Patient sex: M
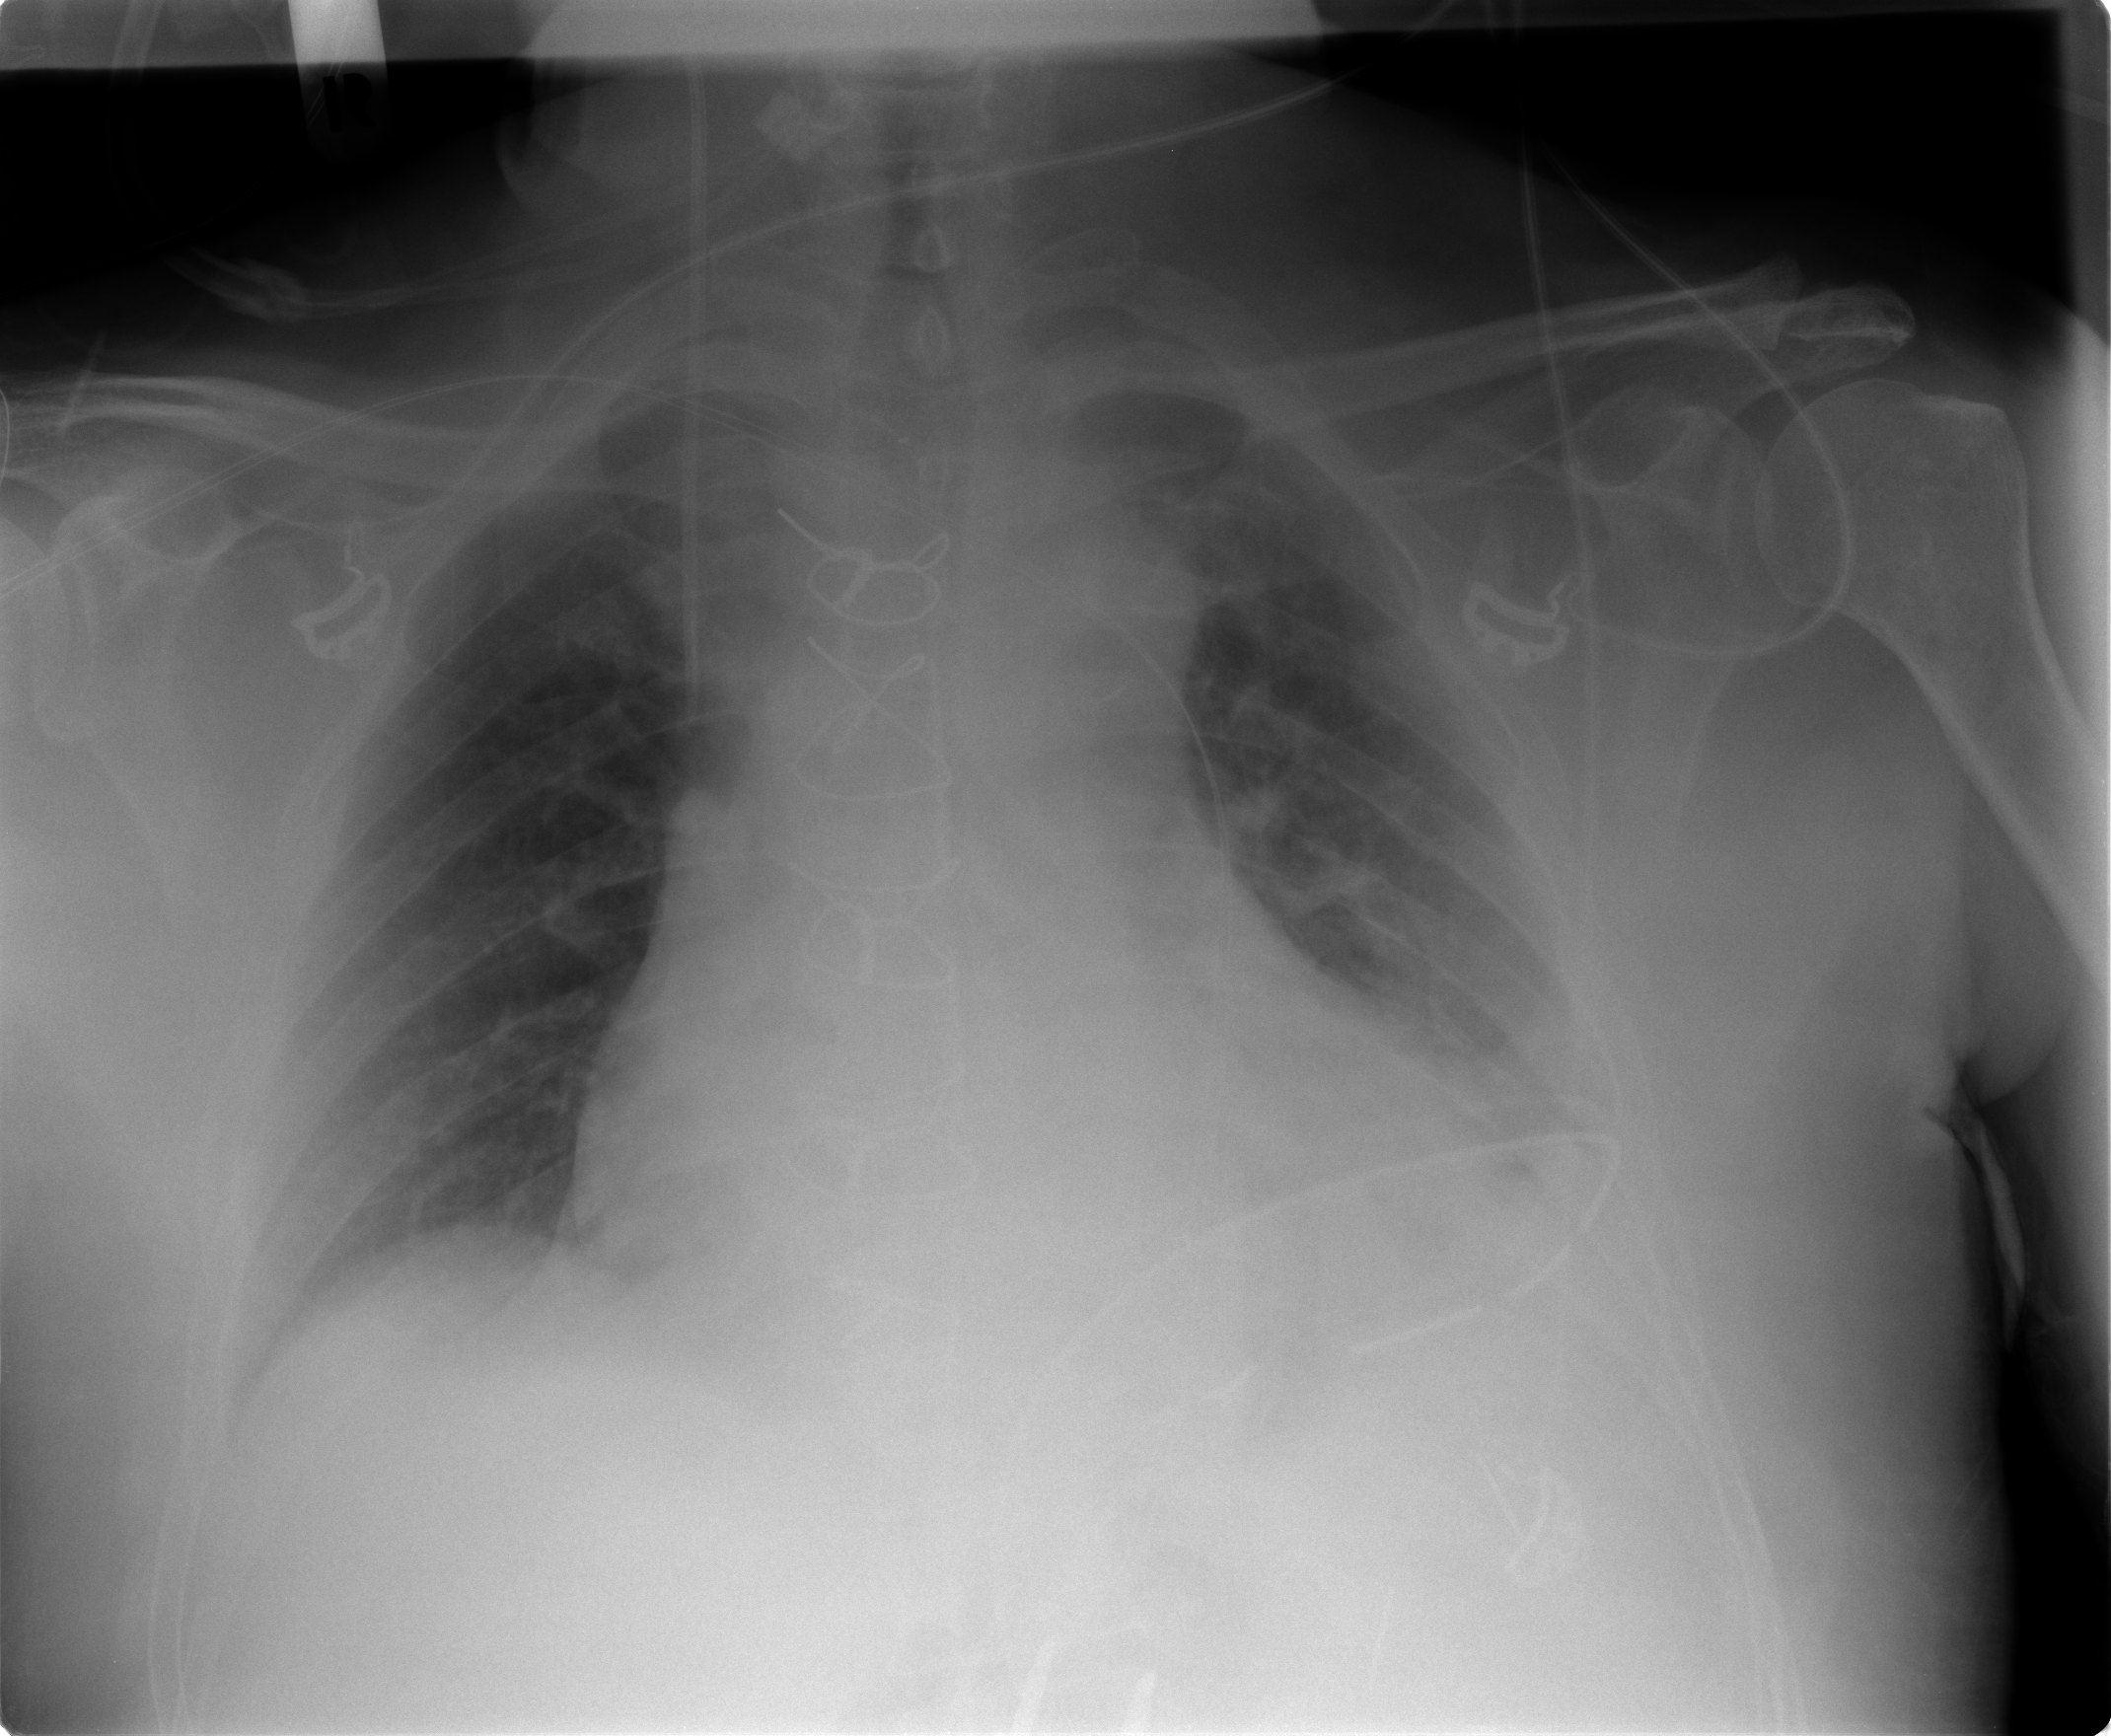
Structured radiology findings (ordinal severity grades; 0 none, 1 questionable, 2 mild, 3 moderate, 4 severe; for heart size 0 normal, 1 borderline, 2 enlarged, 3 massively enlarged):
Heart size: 2
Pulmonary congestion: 2
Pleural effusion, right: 1
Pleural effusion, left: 2
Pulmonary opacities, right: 1
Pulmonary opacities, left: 1
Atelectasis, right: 1
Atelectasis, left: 2